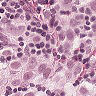
Metastatic tissue present: yes